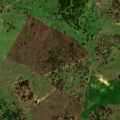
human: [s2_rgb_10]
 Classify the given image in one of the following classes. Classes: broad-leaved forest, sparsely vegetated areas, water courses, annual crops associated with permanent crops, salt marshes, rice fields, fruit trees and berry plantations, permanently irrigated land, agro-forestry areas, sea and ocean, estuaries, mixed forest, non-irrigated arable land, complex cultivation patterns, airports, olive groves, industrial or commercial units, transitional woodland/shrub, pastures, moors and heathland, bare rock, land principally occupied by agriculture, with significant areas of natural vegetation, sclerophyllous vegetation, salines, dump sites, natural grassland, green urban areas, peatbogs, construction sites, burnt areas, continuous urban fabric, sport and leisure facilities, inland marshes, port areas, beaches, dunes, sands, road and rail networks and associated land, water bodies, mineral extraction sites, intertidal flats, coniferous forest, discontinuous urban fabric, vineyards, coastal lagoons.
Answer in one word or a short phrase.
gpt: non-irrigated arable land, pastures, agro-forestry areas, transitional woodland/shrub